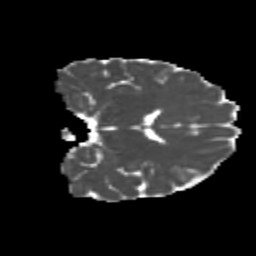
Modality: MD
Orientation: coronal
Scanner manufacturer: siemens
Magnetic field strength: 3 T
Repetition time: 4.16 s
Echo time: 0.0806 s